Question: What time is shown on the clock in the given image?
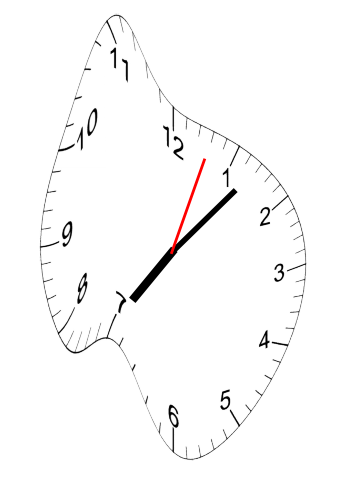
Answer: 07:07:03